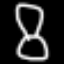
Label: hourglass